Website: crate-barrel
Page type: customer-info-address
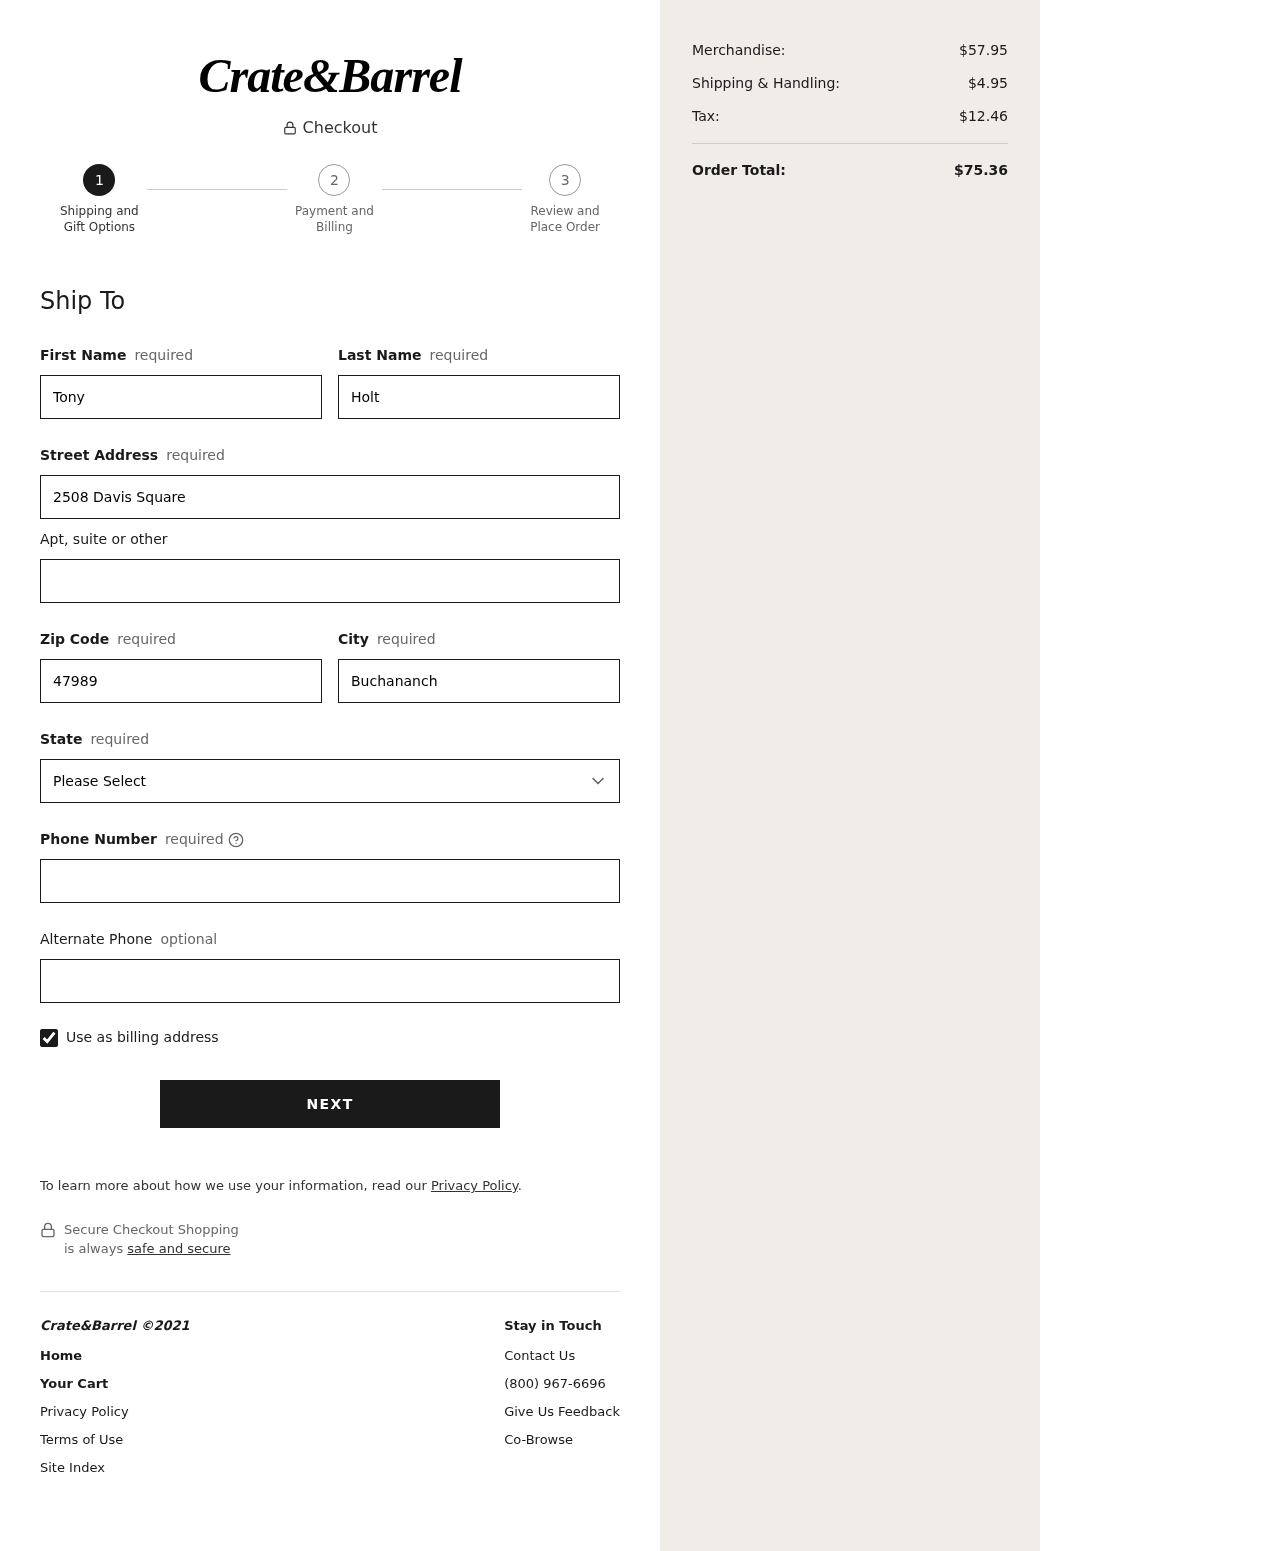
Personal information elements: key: PII_STATE
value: Virginia
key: PII_FIRSTNAME
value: Tony
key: PII_LASTNAME
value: Holt
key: PII_STREET
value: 2508 Davis Square
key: PII_POSTCODE
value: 47989
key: PII_CITY
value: Buchananchester
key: PII_PHONE
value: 4425369624
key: PII_PHONE_ALT
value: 2347359914
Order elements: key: ORDER_SUBTOTAL
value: $57.95
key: ORDER_SHIPPING_COST
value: $4.95
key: ORDER_TAX
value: $12.46
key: ORDER_TOTAL
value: $75.36